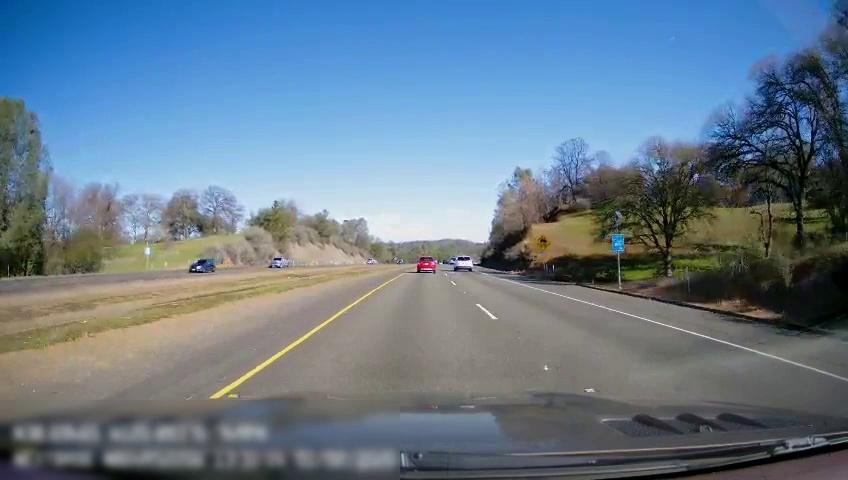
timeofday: Day
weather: Sunny
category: Drivable Space
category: Drivable Space
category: Vehicles | Car
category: Vehicles | Truck
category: Vehicles | Car
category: Vehicles | SUV
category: Vehicles | SUV
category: Lanes | Current Lane
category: Lanes | Current Lane
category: Lanes | Alternate Lane
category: Traffic | Signs
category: Traffic | Signs